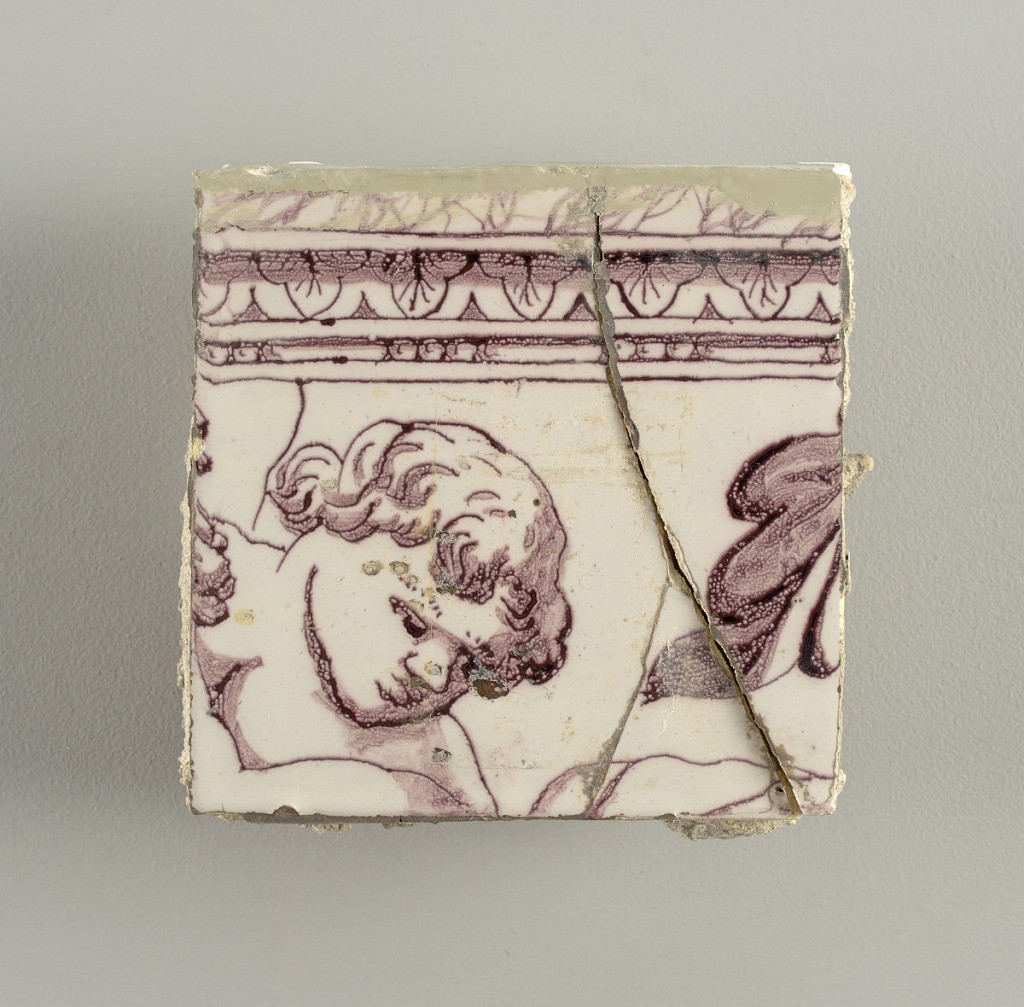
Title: Tile wall facing
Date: ca. 1725
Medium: Tin-glazed earthenware, underglaze
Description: Horizontal rectangle.  Thirty tiles wide and twenty-three tiles high with opening for fireplace eleven tiles wide and ten high.  Foliage arabesques disposed about three vertical axes from which are emphazised by urns at center and right, and at left by the figure of a standing woman carrying an infant on her arm and accompanied by two children.